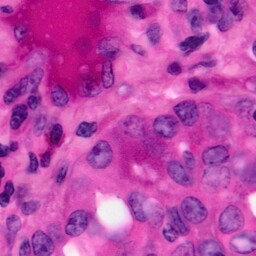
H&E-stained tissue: Pancreatic